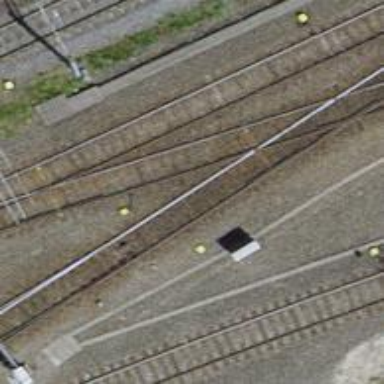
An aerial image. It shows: Railway switch.